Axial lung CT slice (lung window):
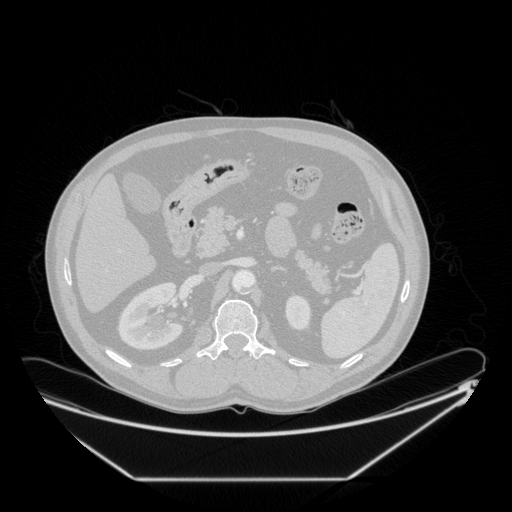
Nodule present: no